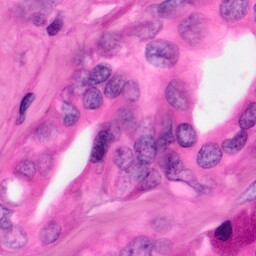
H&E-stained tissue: Pancreatic